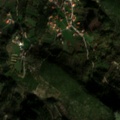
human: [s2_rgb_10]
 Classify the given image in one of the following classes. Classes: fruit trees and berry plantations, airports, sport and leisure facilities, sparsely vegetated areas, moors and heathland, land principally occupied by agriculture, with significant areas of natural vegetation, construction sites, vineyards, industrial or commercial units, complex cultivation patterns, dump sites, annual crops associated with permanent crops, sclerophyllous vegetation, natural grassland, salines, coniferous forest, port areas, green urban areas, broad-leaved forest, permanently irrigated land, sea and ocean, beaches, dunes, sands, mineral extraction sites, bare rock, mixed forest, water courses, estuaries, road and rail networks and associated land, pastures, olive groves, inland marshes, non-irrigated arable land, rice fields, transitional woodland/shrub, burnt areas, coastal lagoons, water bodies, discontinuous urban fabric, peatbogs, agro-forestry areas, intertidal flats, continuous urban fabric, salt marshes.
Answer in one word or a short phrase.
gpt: olive groves, complex cultivation patterns, land principally occupied by agriculture, with significant areas of natural vegetation, natural grassland, sclerophyllous vegetation